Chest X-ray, PA view. Patient: 57 years old, sex F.
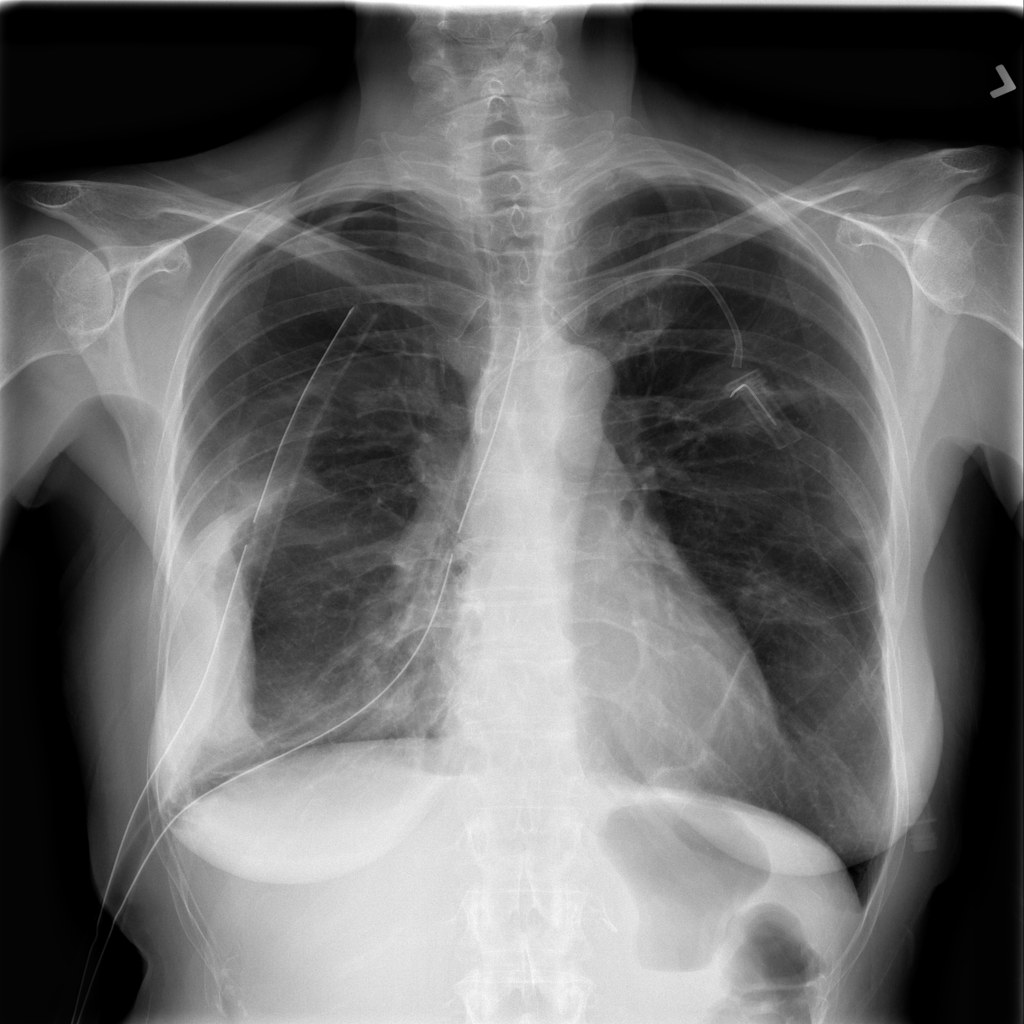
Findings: Pneumothorax